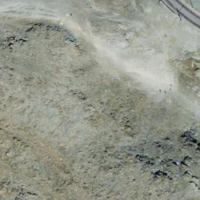
EUNIS habitat code: 48
Species observed at this site:
Marmota marmota
Maniola jurtina
Oenanthe oenanthe
Silene acaulis
Phoxinus phoxinus
Pyrrhocorax graculus
Saxifraga oppositifolia
Corvus corax